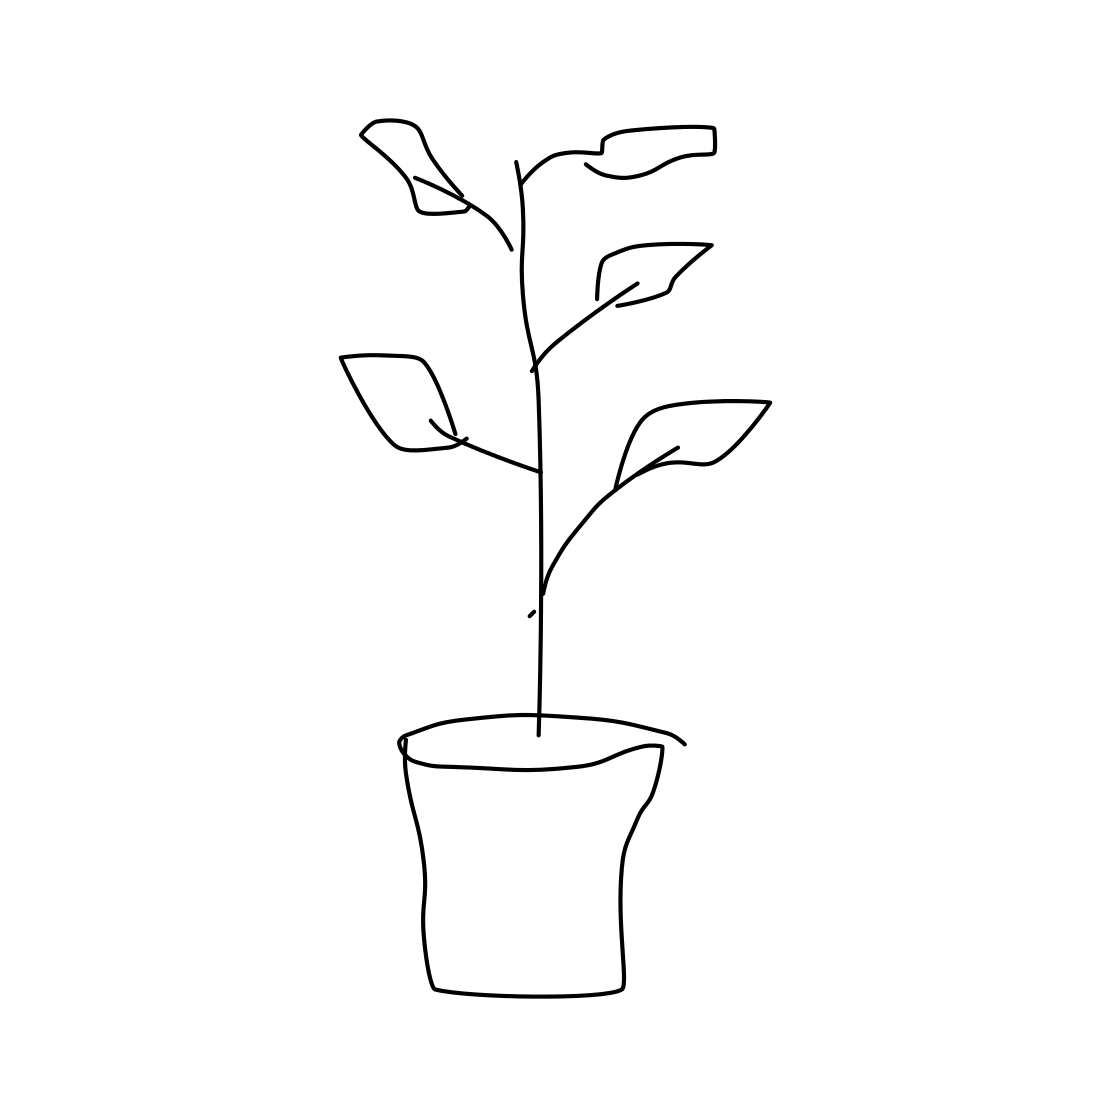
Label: potted plant